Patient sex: M
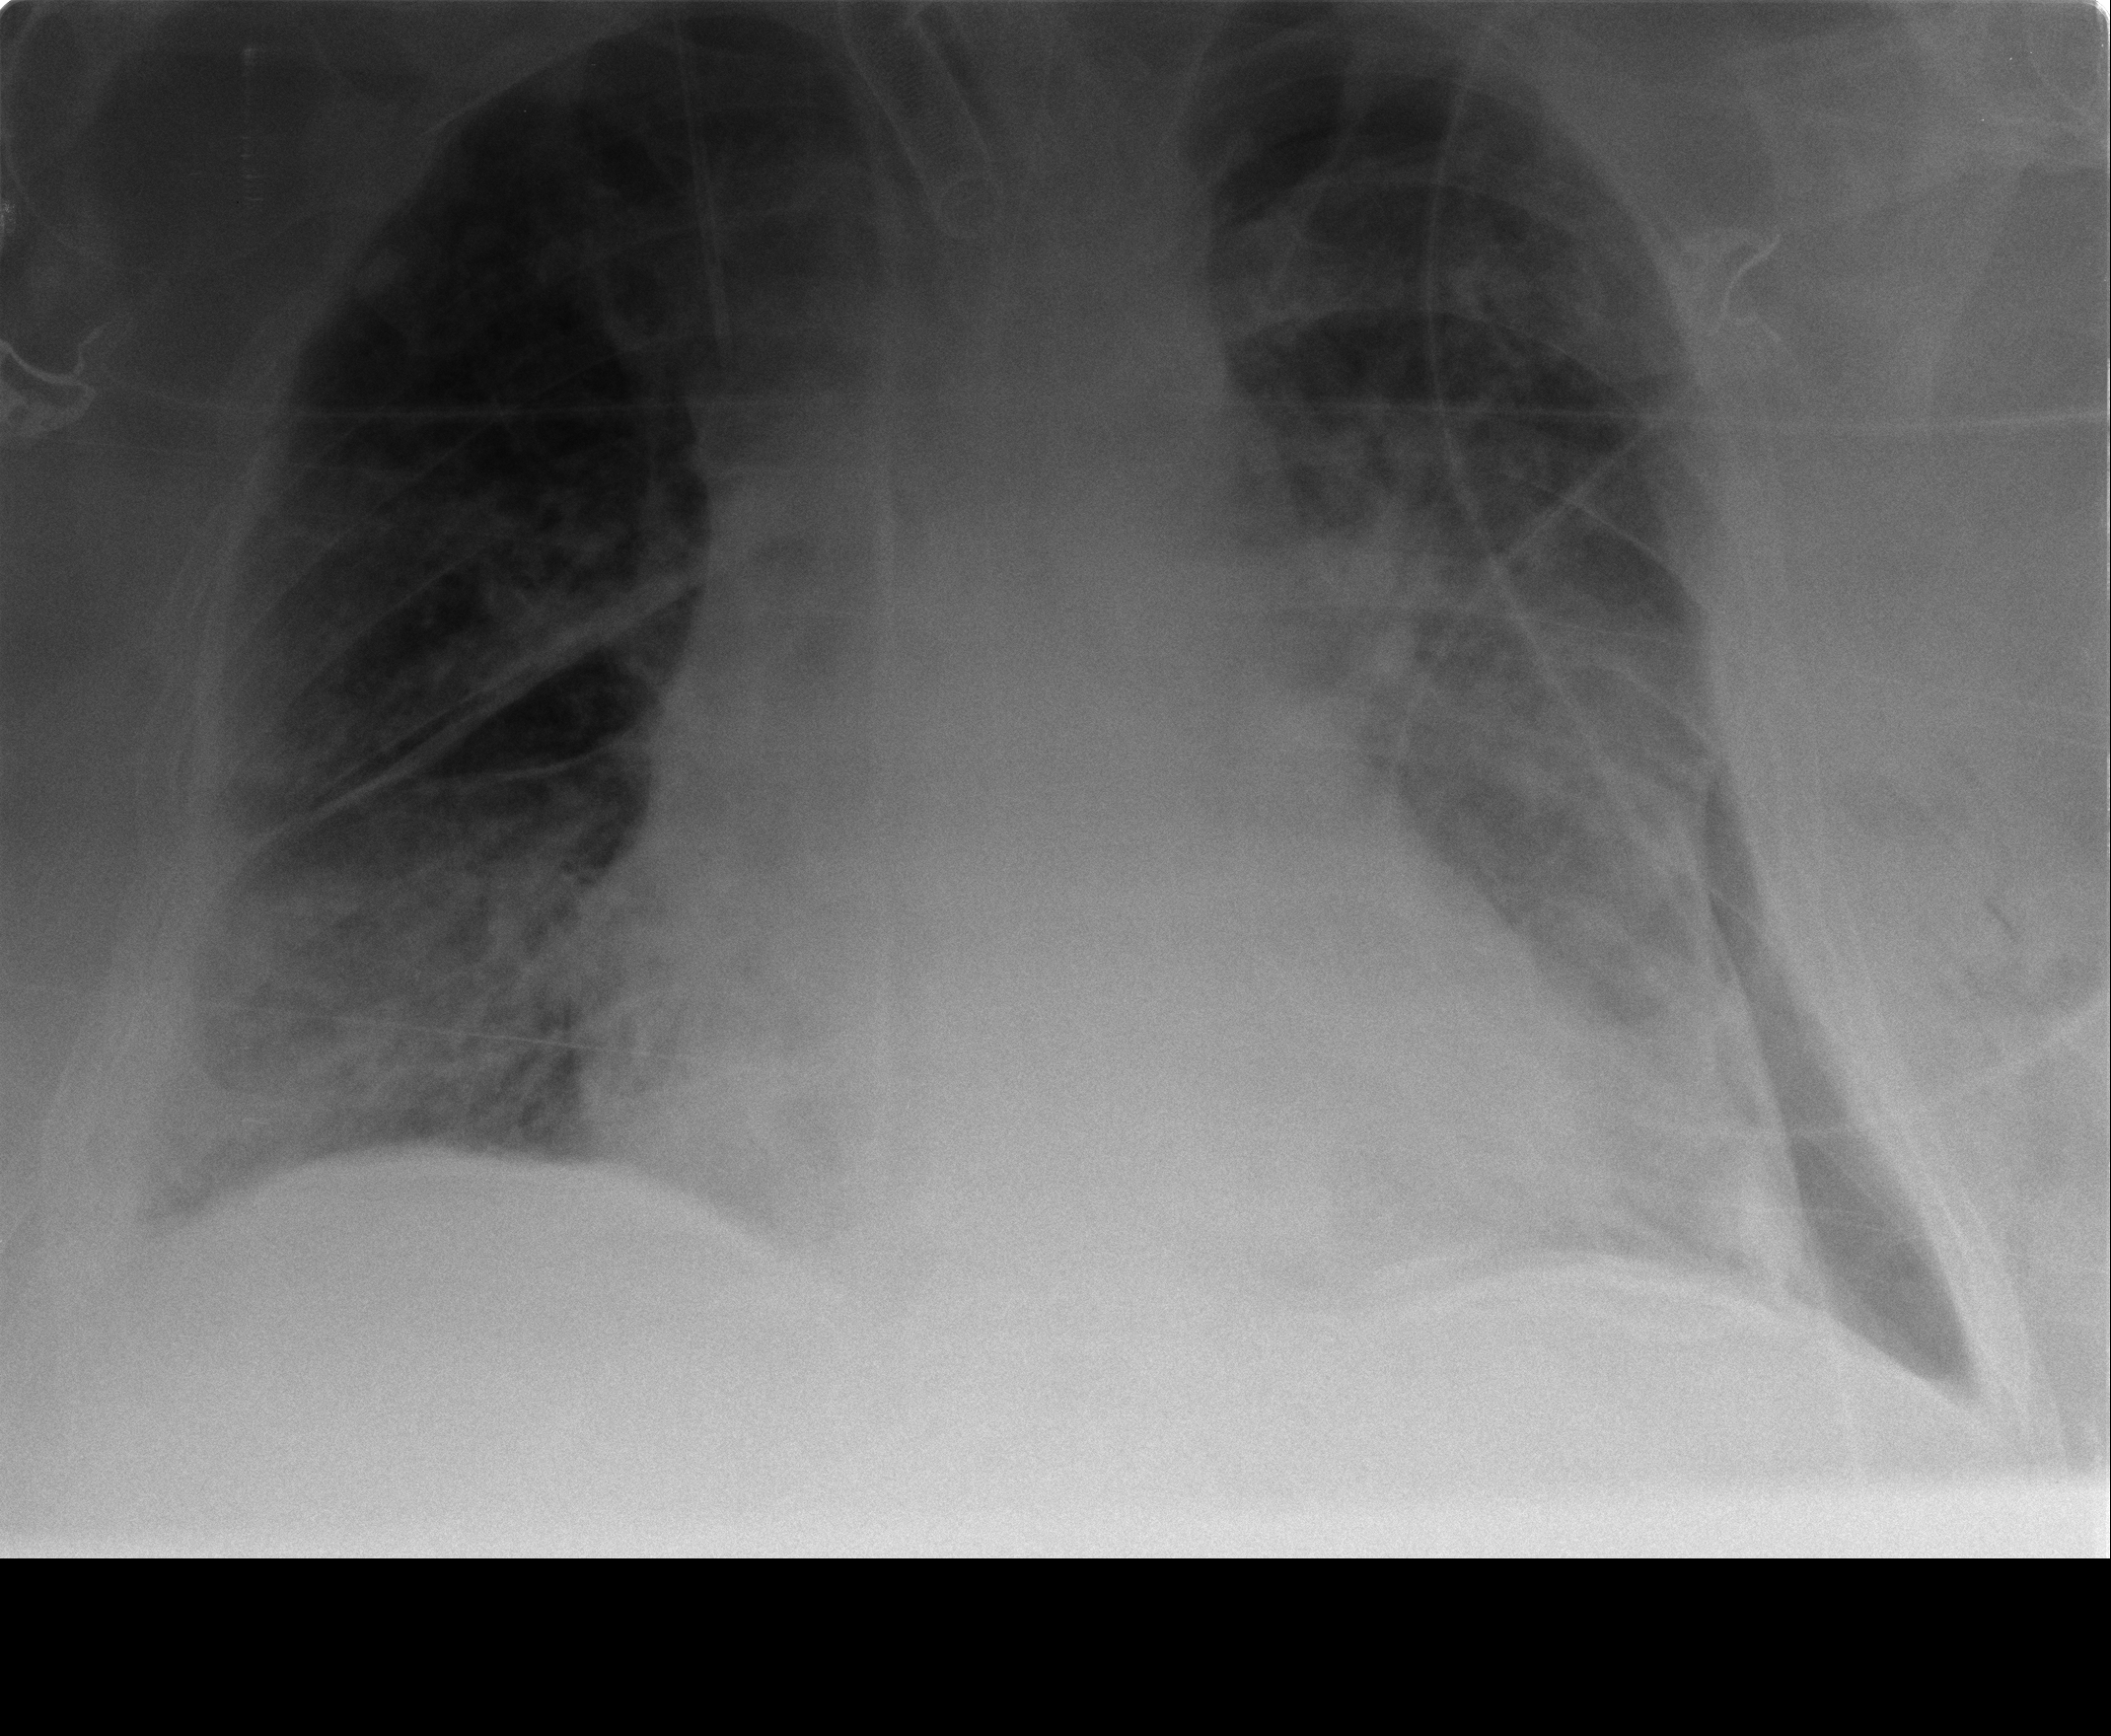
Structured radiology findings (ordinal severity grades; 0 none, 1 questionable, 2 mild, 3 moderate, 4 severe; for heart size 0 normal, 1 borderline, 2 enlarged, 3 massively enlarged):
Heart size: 2
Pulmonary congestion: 2
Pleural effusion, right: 1
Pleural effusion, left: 1
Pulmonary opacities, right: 3
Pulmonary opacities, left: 3
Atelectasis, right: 2
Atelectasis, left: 2